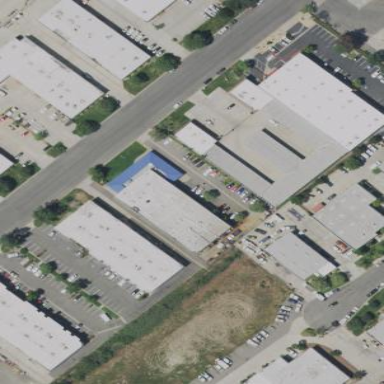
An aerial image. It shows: Area designated for garages.